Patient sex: F
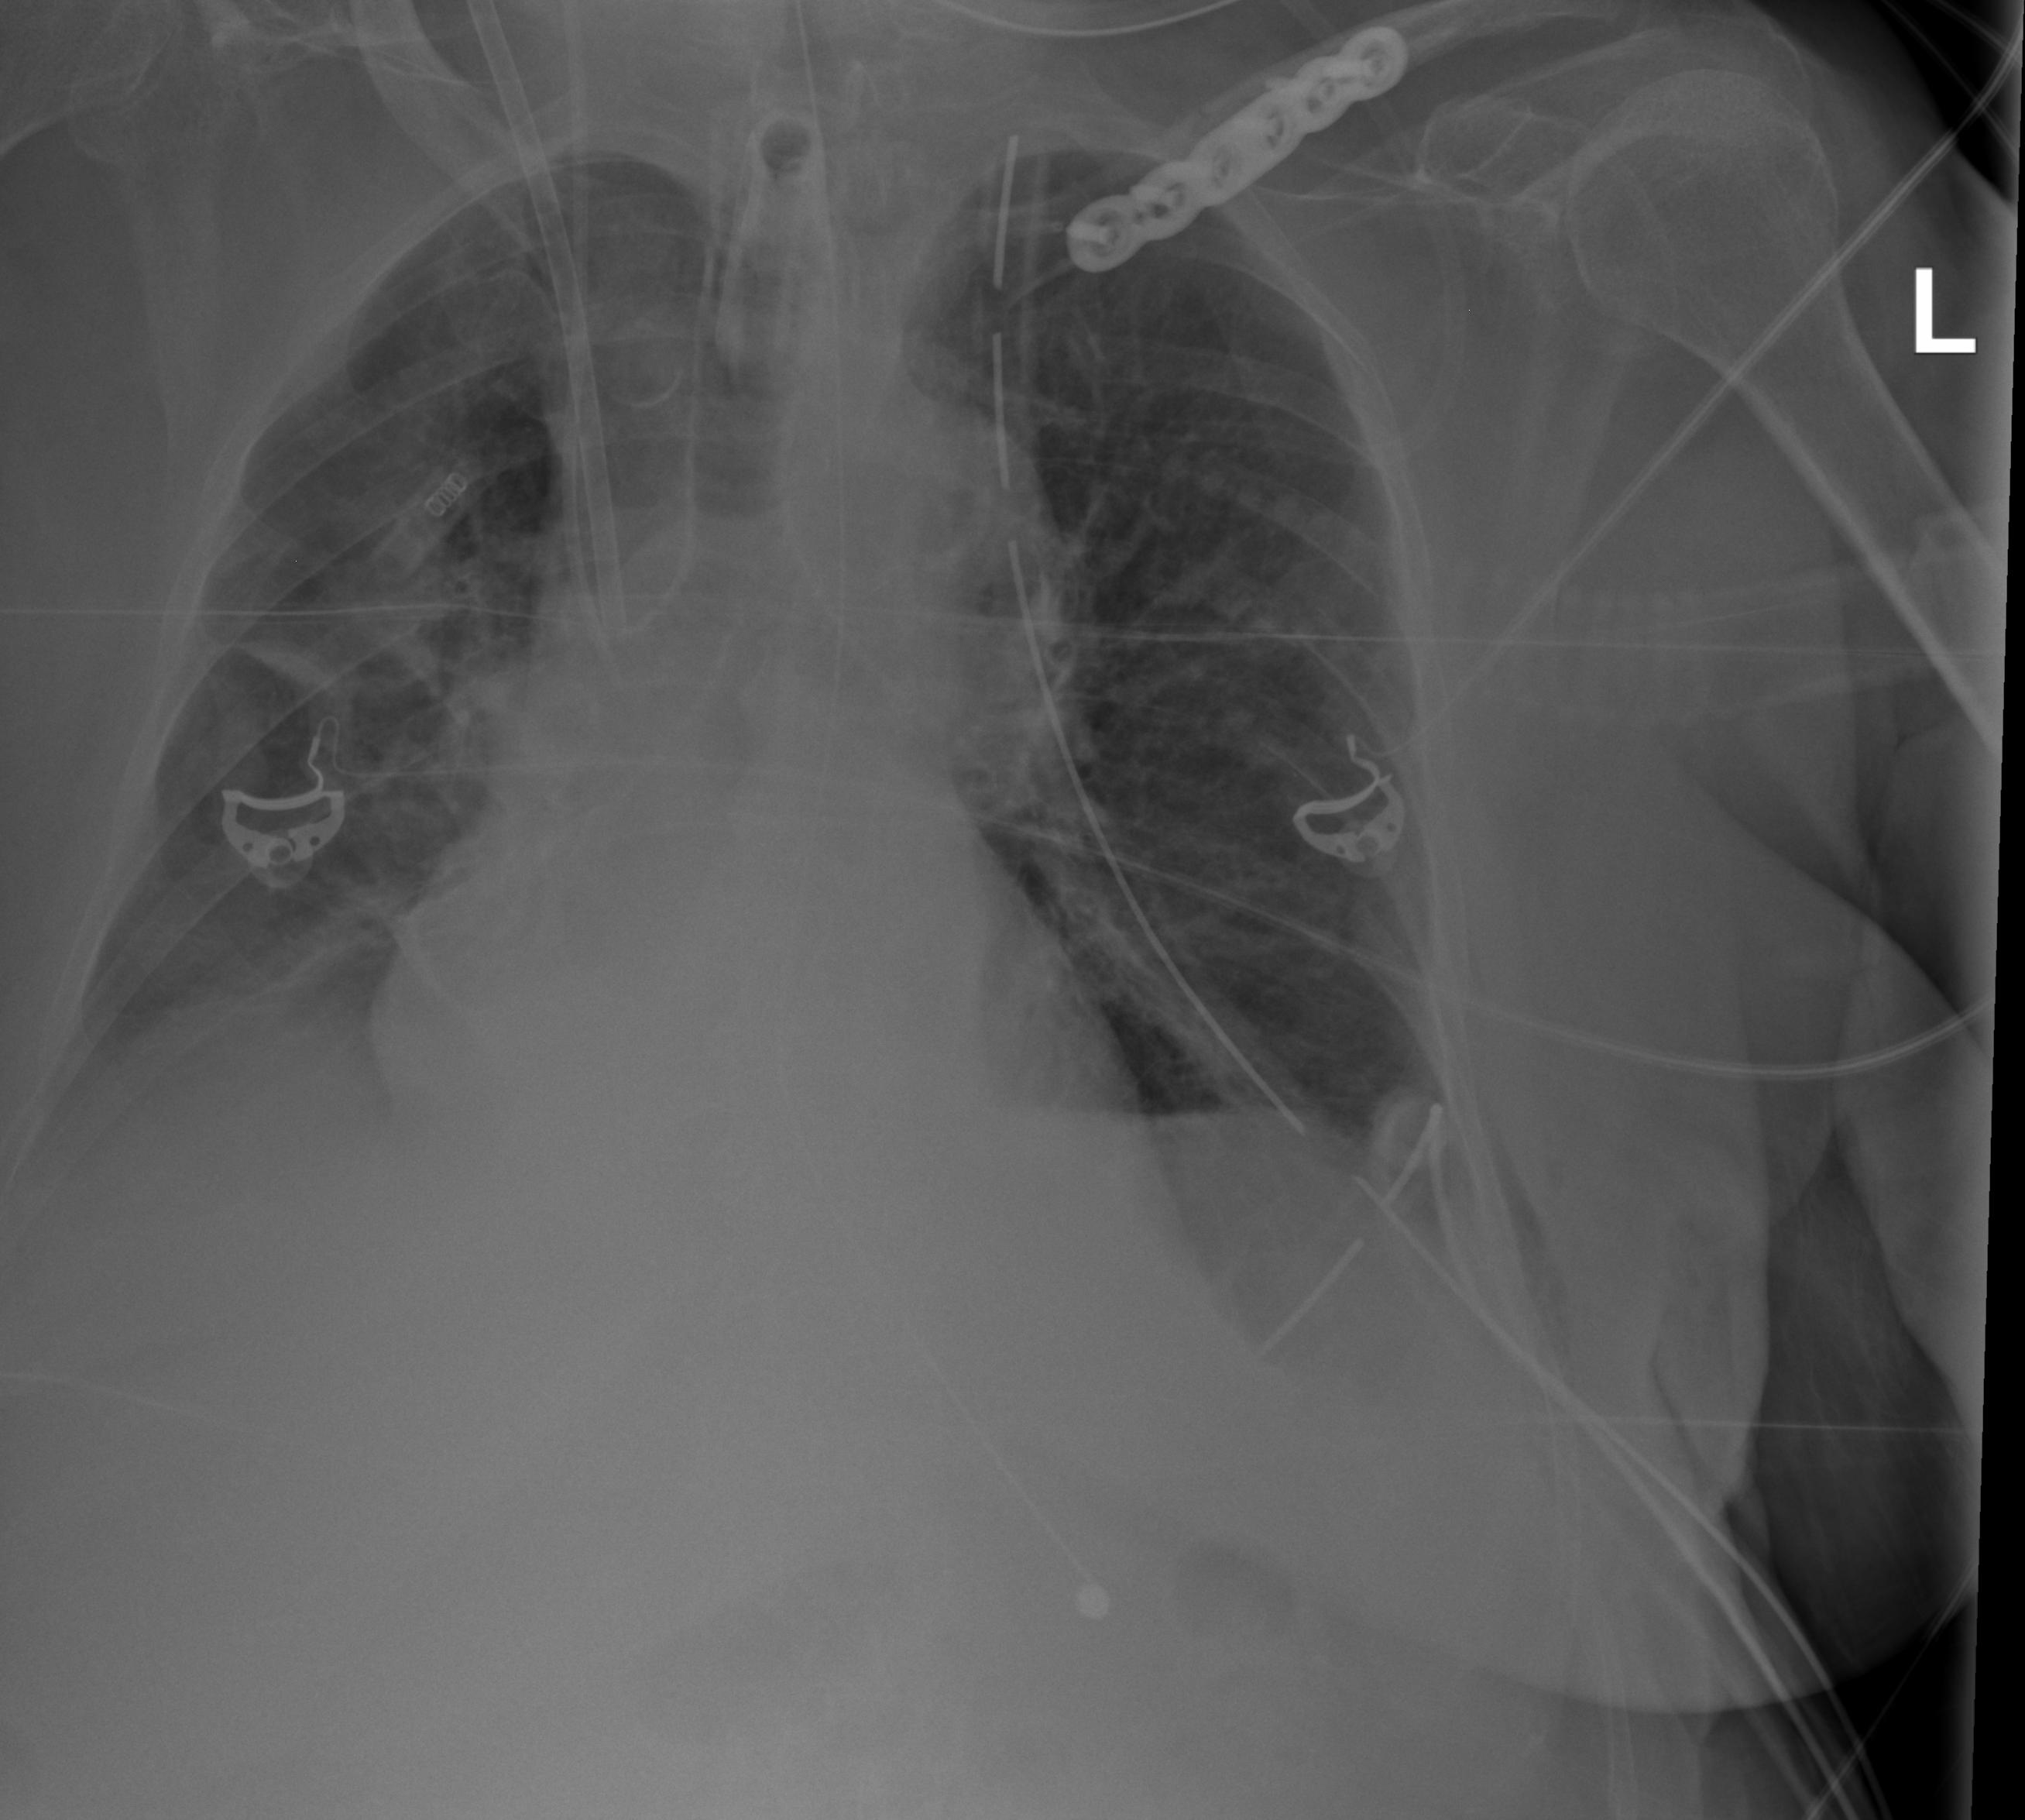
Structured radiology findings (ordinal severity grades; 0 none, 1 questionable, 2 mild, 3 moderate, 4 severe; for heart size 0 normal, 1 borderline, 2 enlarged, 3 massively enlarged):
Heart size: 0
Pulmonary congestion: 0
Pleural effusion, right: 2
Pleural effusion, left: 0
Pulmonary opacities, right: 3
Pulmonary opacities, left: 0
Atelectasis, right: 2
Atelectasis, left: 0